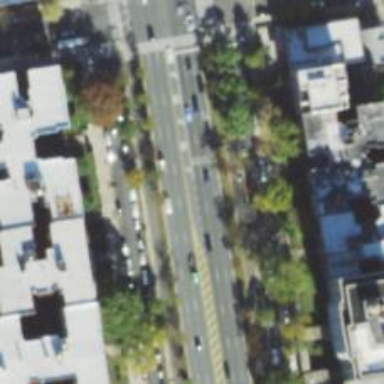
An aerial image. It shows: Primary road with asphalt surface. There is separate sidewalk.